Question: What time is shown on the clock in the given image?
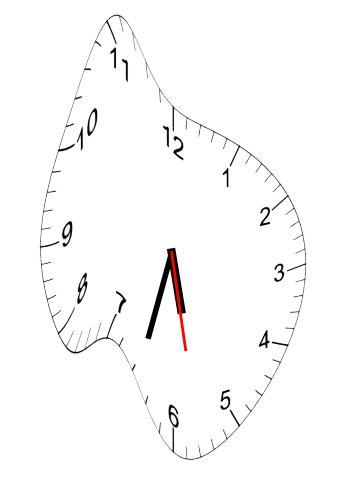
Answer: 05:32:28